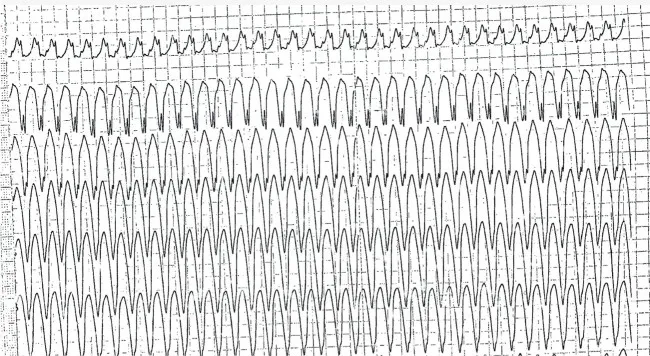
Electrocardiographic findings in Danon disease. (C) Electrocardiogram at ventricular tachycardia in 2016.
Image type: electrography (ekg)